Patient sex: M
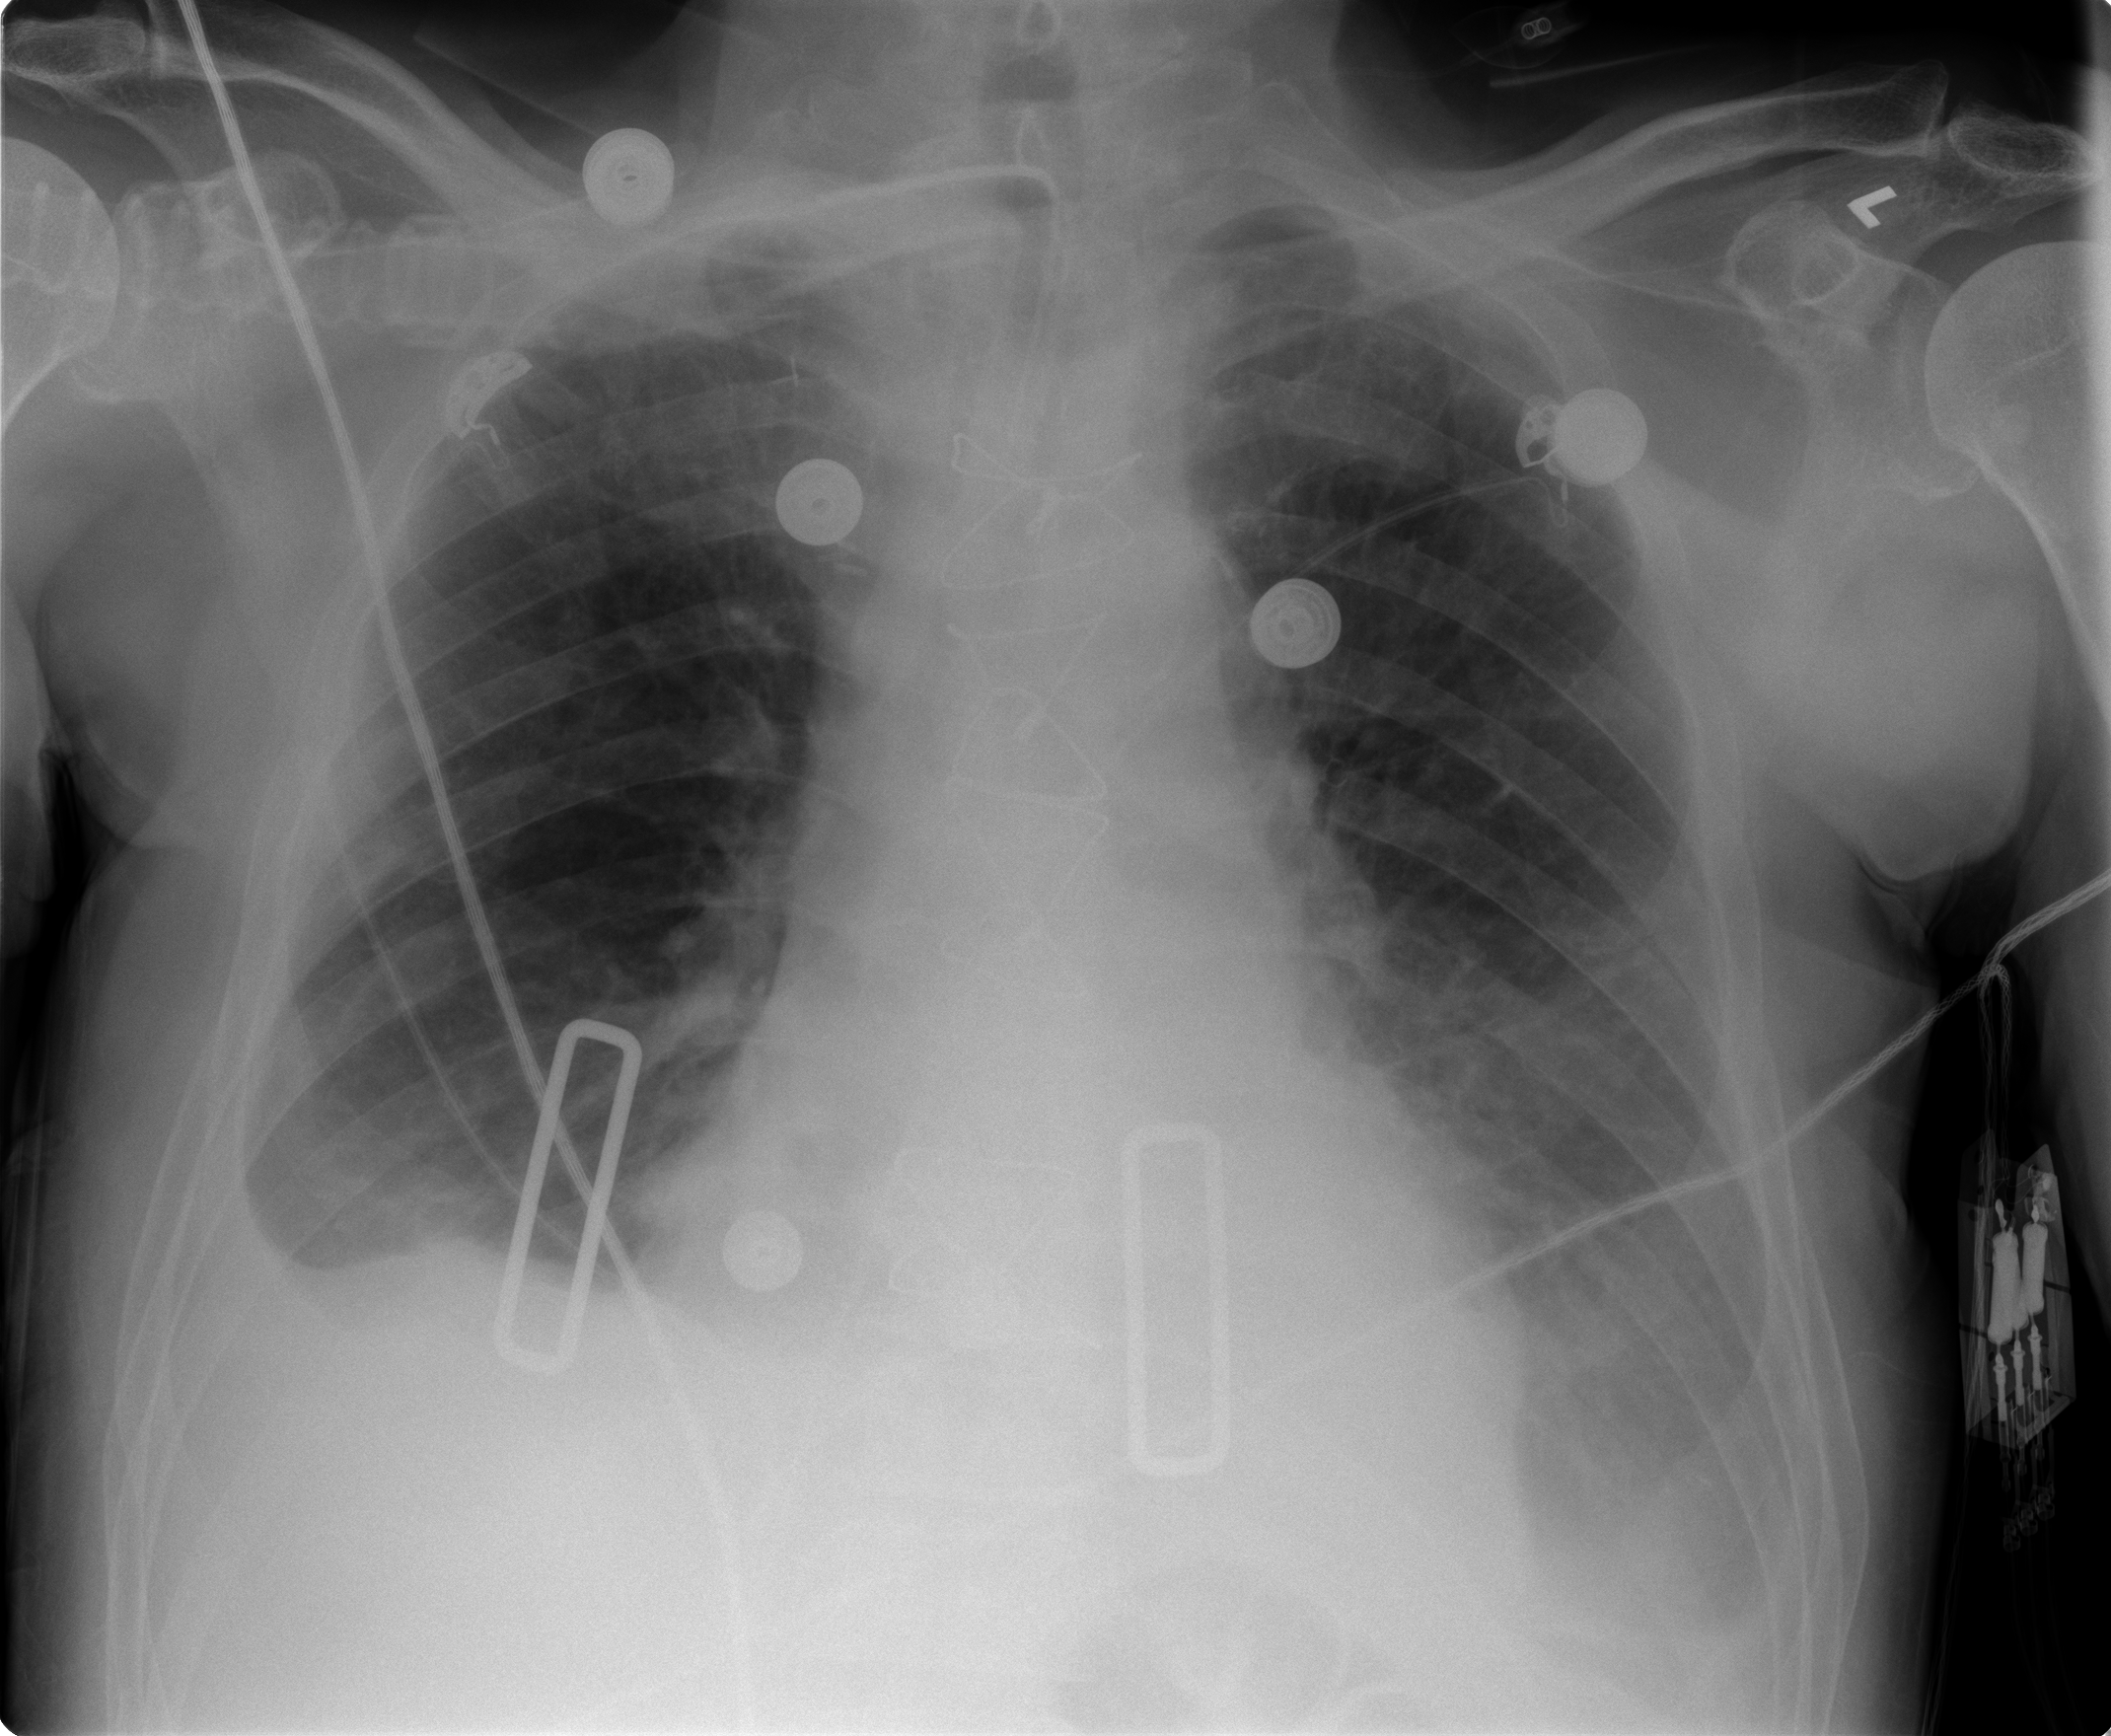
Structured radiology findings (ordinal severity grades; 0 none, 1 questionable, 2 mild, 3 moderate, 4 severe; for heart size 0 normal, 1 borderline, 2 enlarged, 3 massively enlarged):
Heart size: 2
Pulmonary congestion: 0
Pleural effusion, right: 2
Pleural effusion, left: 2
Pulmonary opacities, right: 0
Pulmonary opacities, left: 1
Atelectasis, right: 2
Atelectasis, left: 2